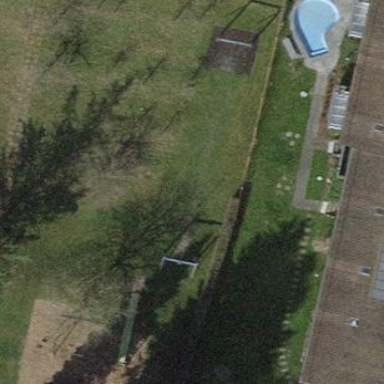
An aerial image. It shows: Grassy playground.